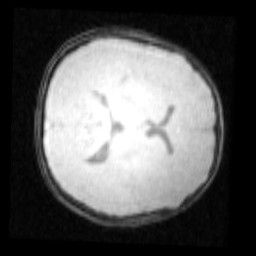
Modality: PDw
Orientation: axial
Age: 12
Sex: male
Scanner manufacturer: siemens
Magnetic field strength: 3 T
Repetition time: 0.25 s
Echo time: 0.00103 s